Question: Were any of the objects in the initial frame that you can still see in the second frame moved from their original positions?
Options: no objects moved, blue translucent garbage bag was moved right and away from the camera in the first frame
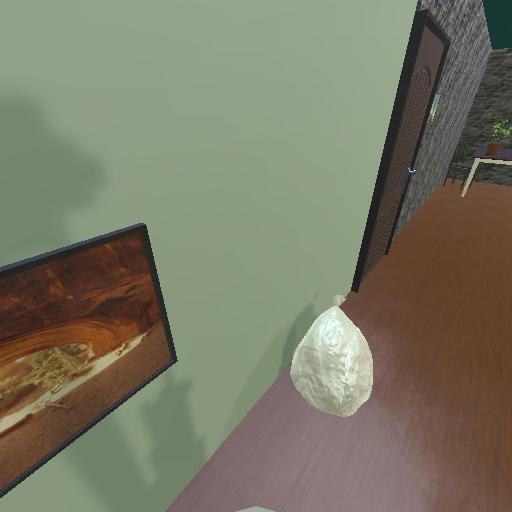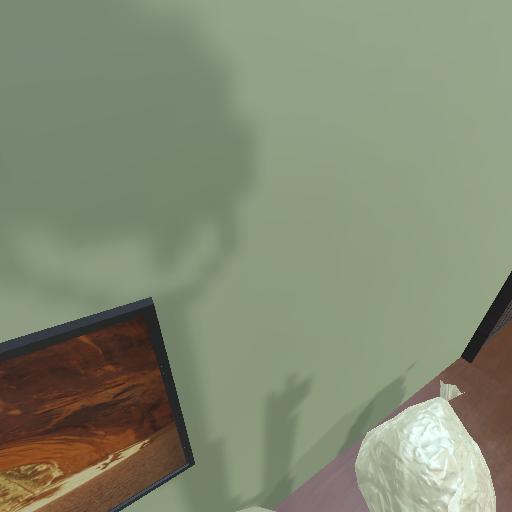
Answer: no objects moved